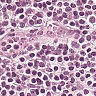
Metastatic tissue present: no